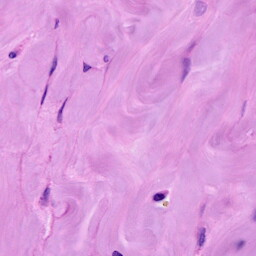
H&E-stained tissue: Breast